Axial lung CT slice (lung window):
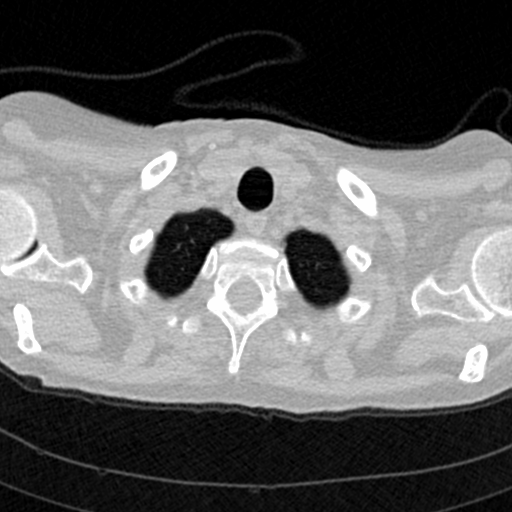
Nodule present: no